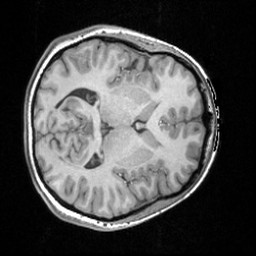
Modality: T1w
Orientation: axial
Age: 24
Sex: female
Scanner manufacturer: siemens
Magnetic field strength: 3 T
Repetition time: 1.62 s
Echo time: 0.003 s